Question:
I'm detecting blobs on image using 'skimage.feature.blob_doh' and 'm getting my blob areas in format:
> A = array([[121, 271, 30],
[123, 44, 23],
[123, 205, 20],
[124, 336, 20],
[126, 101, 20],
[126, 153, 20],
[156, 302, 30],
[185, 348, 30],
[192, 212, 23],
[193, 275, 23],
[195, 100, 23],
[197, 44, 20],
[197, 153, 20],
[260, 173, 30],
[262, 243, 23],
[265, 113, 23],
[270, 363, 30]])
A : (n, 3) ndarray
A 2d array with each row representing 3 values, '(y,x,sigma)'
where '(y,x)' are coordinates of the blob and 'sigma' is the
standard deviation of the Gaussian kernel (it's approximatly just a radius of my area)
So the question is - how to select all these areas for further data processing (calculating average features, making some clustering and classification). Now I just draw them on plot, but can't migrate them to bitmaprray variables.
And I don't want use for this task OpenCV library, I have to do it using numpy/scipy/skimage and other libs.
'''
fig, ax = plt.subplots(1, 1)
ax.set_title(title)
ax.imshow(image, interpolation='nearest')
for blob in blobs:
y, x, r = blob
c = plt.Circle((x, y), r, color=color, linewidth=2, fill=False)
print c
ax.add_patch(c)
plt.show()
'''
Thank you for any help!
'''
def crop_and_save_blobs(image, blobs):
image = np.asarray(image)
for blob in blobs:
y, x, radius = blob
center = (x, y)
mask = np.zeros((image.shape[0],image.shape[1]))
for i in range(image.shape[0]):
for j in range(image.shape[1]):
if (i-center[0])**2 + (j-center[0])**2 < radius**2:
mask[i,j] = 1
# assemble new image (uint8: 0-255)
newImArray = np.empty(image.shape,dtype='uint8')
# colors (three first columns, RGB)
newImArray[:,:,:3] = image[:,:,:3]
# transparency (4th column)
newImArray[:,:,3] = mask*255
newIm = Image.fromarray(newImArray, "RGBA")
plt.imshow(newIm)
plt.show()
'''
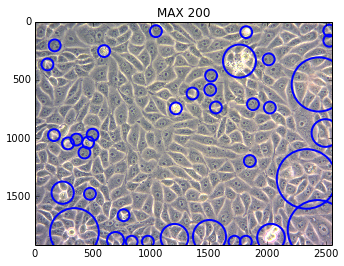
Answer: So, there is a way I did it.
'''
def circleToSquare(x,y,r):
'''
Poluchit' 2 tochki, po kotorym mozhno opredelit' kvadrat,
opisannyi vokrug kruga s izvestnym tsentrom i radiusom
'''
temp = [x, y - r]
A = [temp[0] - r, temp[1]]
B = [A[0] + 2*r, A[1]]
C = [B[0], B[1] + 2*r]
return A[0], A[1], C[0], C[1]
def imgCrop(im, x, y, radius):
'''
Obrezat' krugluiu oblast' po kvadratu
'''
box = circleToSquare(x,y,radius)
return im.crop(box)
def separateBlobs(image, blobs):
'''
Vydelit' oblasti, v kotorykh potentsial'no mozhet byt' ob'ekt
'''
separate = []
image = np.asarray(image)
index = 0
for blob in blobs:
y, x, radius = blob
center = y, x
mask = np.zeros((image.shape[0],image.shape[1]))
for i in range(image.shape[0]):
for j in range(image.shape[1]):
if (i-center[0])**2 + (j-center[1])**2 < radius**2:
mask[i,j] = 1
# assemble new image (uint8: 0-255)
newImArray = np.empty(image.shape,dtype='uint8')
# colors (three first columns, RGB)
newImArray[:,:,:3] = image[:,:,:3]
# transparency (4th column)
newImArray[:,:,3] = mask*255
newIm = Image.fromarray(newImArray, "RGBA")
newIm = imgCrop(newIm, x, y, radius)
misc.imsave('image' + str(index) + ".png", newIm)
separate.append(newIm)
index += 1
return separate
'''
Three methods to crop these images and then run it so:
'''
im = Image.open(path).convert("RGBA")
separateB = separateBlobs(im, blobs)
'''
I know, not perfect code, I have to work on it, but it does my task well.